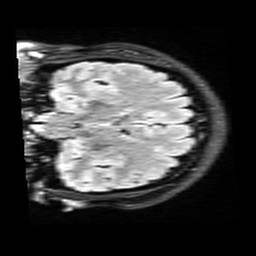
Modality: FLAIR
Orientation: coronal
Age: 29
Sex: female
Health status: healthy
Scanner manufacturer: siemens
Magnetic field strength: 3 T
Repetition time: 9 s
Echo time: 0.088 s